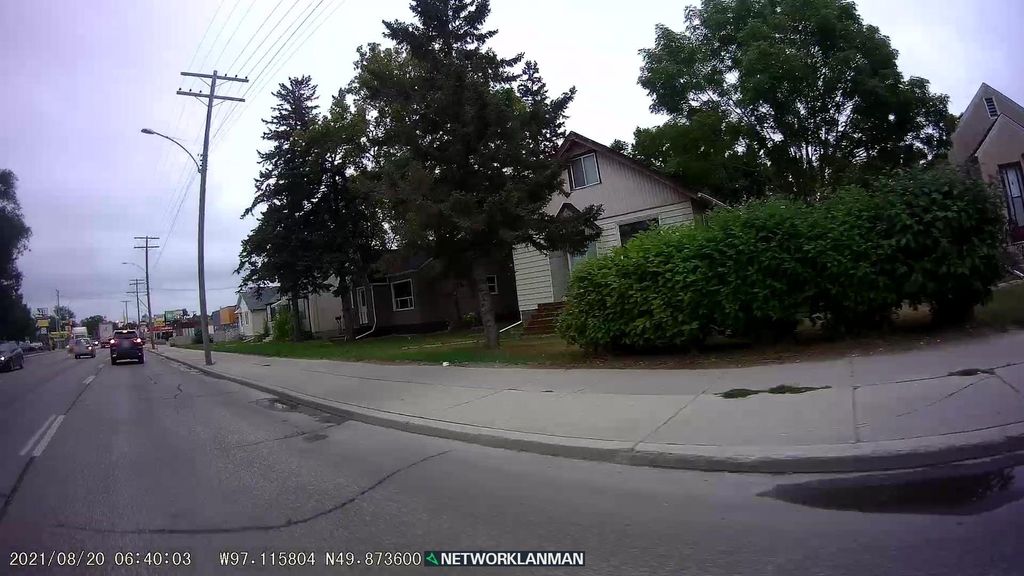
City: winnipeg